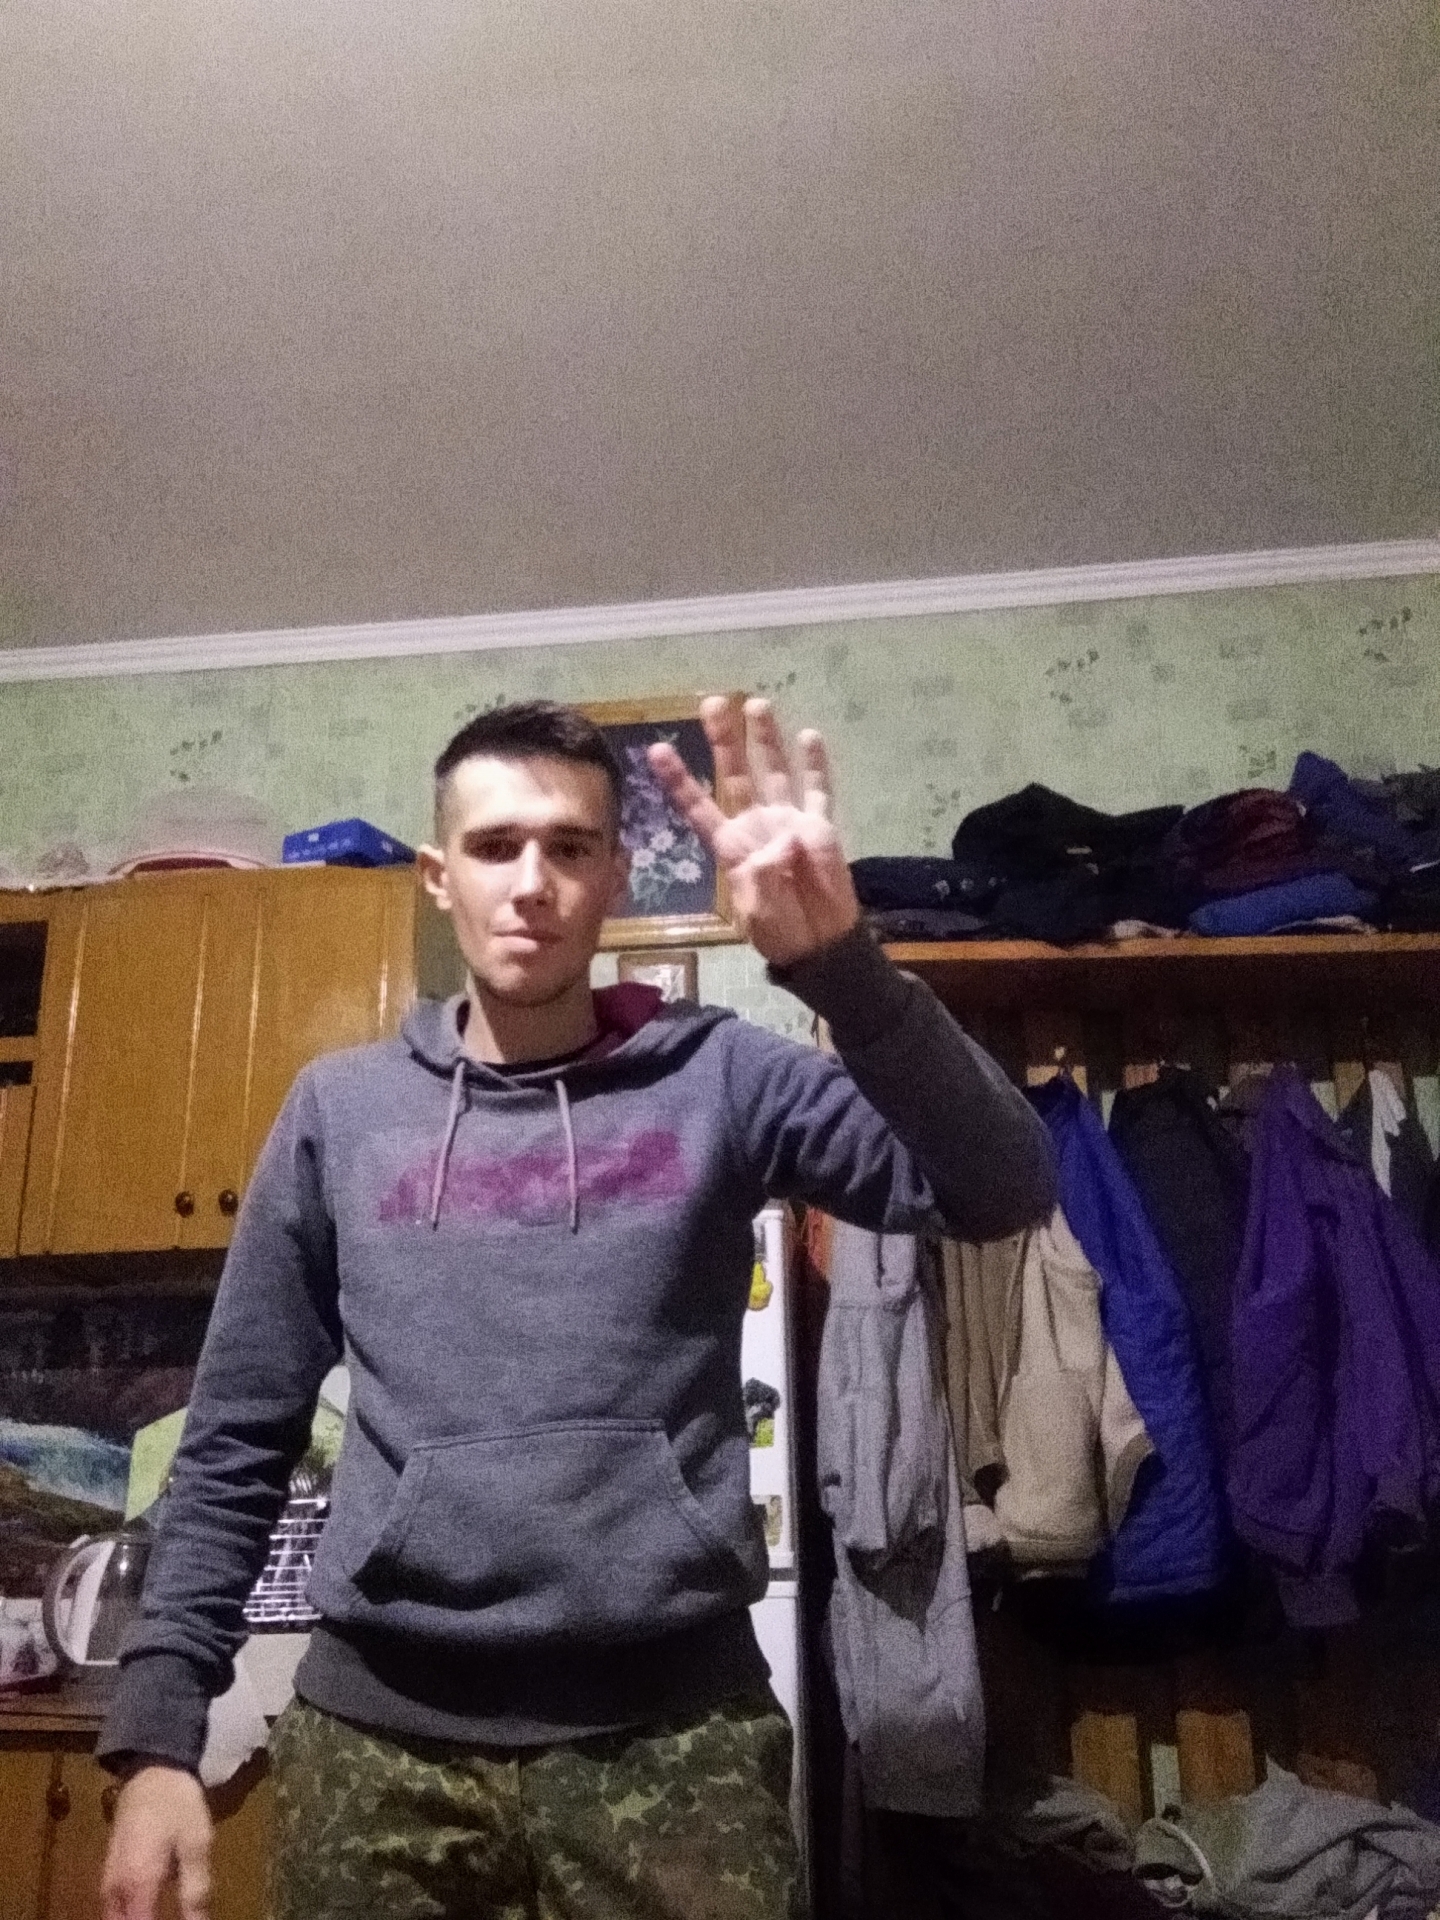
Label: noise